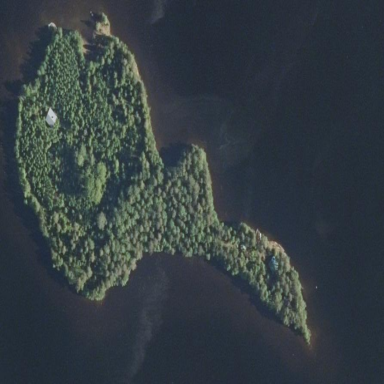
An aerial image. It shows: Islet.